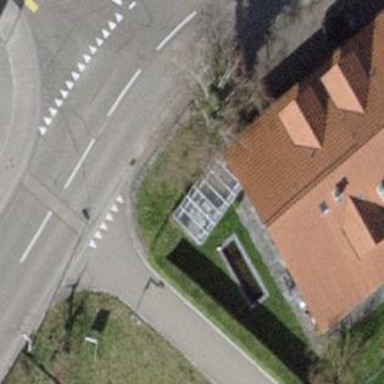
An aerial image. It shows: Semi-detached house with gabled roof.